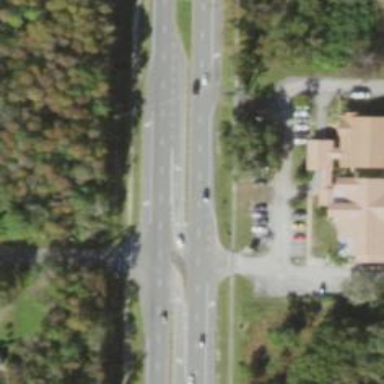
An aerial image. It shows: Primary link road with asphalt surface.